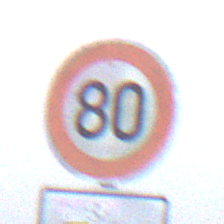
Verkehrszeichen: Geschwindigkeit80
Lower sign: Entfernungsangaben2
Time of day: MorningAfternoon
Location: Outdoor (RoadRail)
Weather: Overcast
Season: NotSpecified
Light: Natural